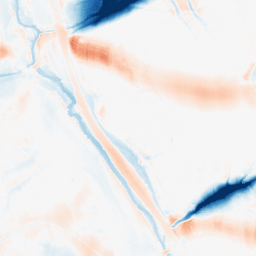
Category: morphological
Decomposition family: morphological_ellipse
Decomposition parameters: operation: average
width: 50
height: 30
Upsampling method: lanczos
Upsampling parameters: scale: 2
Upsampling scale: 2